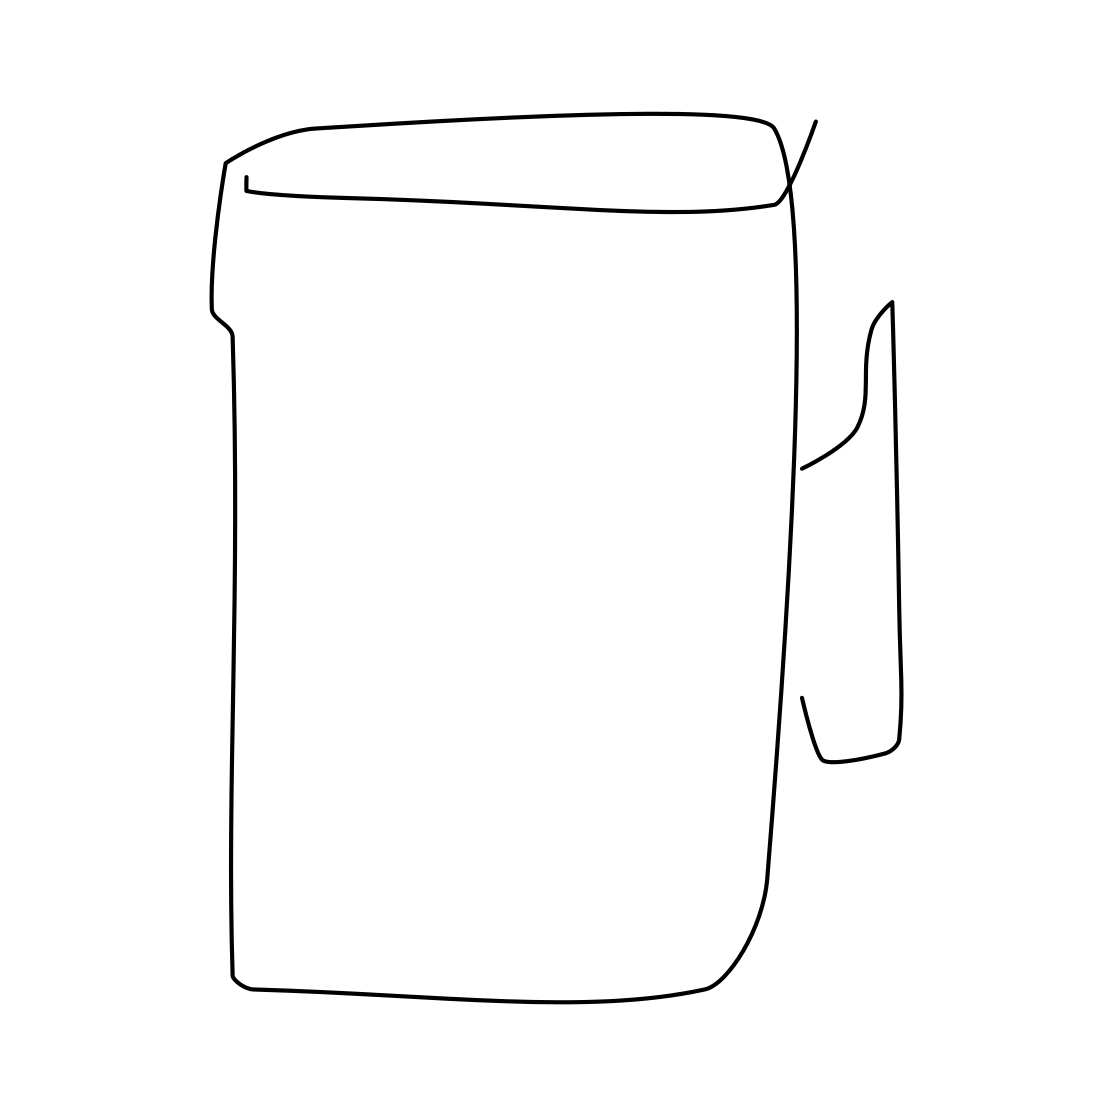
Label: teacup